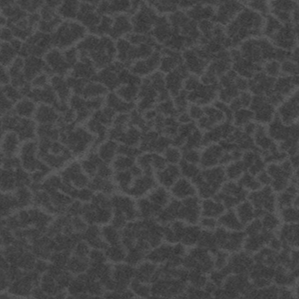
Label: frost